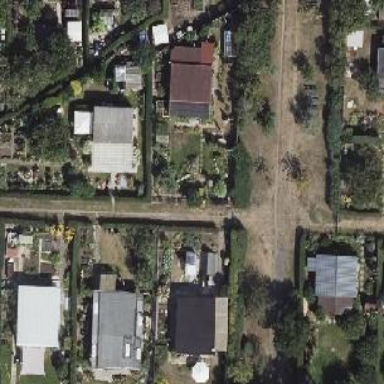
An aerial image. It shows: Footway with grade4 tracktype and grass surface.